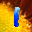
Label: 1